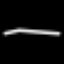
Label: line